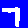
Digit: 7